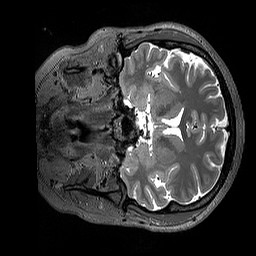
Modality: T2w
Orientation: coronal
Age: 32
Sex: female
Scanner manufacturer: siemens
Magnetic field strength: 3 T
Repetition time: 3.2 s
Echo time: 0.408 s